Измеритель готовальни подвешивают на нити за конец одной из его игл (см. рис).
Чему должен быть равен угол раствора измерителя, чтобы его вершина была максимально удалена от вертикали, проходящей через точку подвеса?
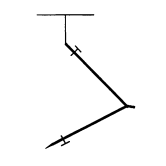
Ответ: $$ 2 \theta_{0}=\arccos (1 / 3) $$
Темы:
T, Механика, Статика, 200 задач, Геометрия